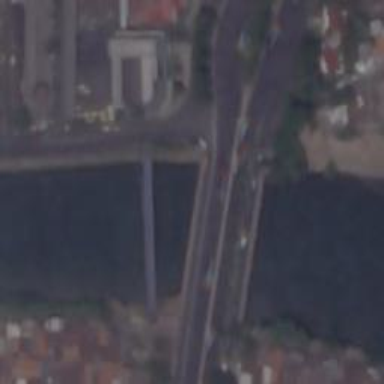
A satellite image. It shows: Primary highway crossing over bridge.